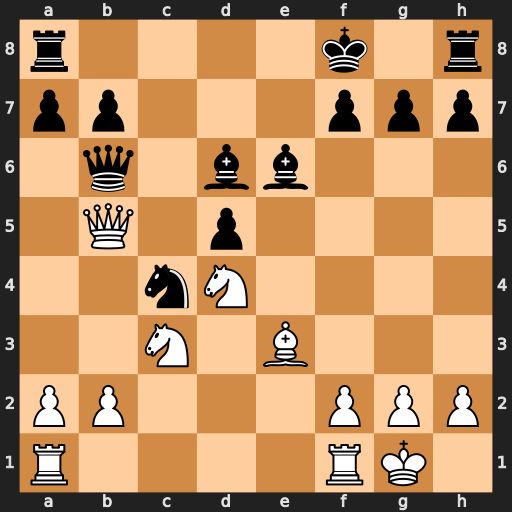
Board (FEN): r4k1r/pp3ppp/1q1bb3/1Q1p4/2nN4/2N1B3/PP3PPP/R4RK1
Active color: w
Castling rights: -
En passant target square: -
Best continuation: Nxe6+ fxe6 Bxb6